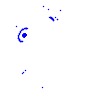
Particle: kaon